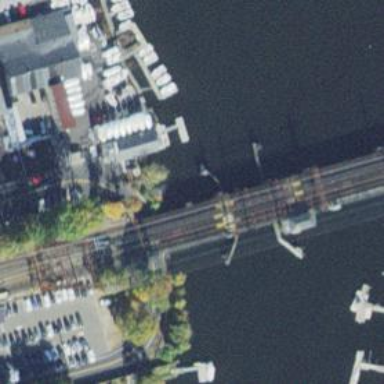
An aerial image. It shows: Bridge over railway with electrified contact lines.